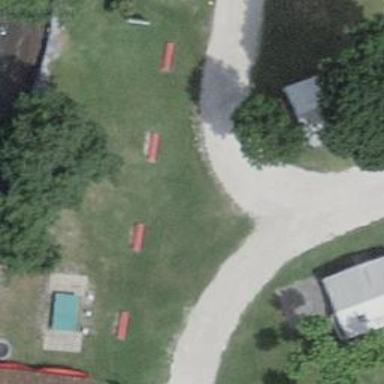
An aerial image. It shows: Bench for seating.